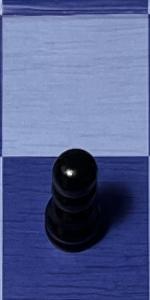
Label: Pawn_Black